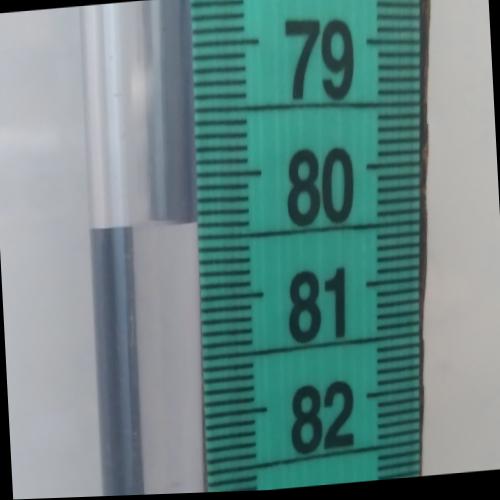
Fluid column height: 80.4 cm